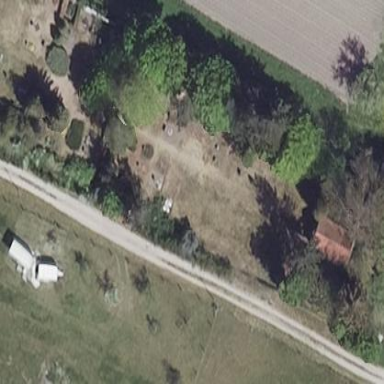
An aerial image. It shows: Graveyard.